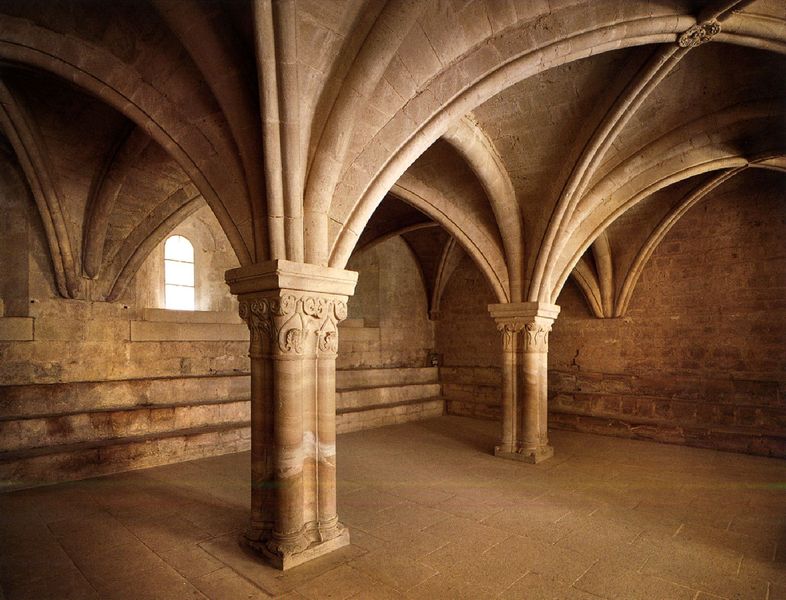
Titel: Zisterzienserabtei Sénanque
Standort: Gordes, Abtei von Sénanques (EU - F - Provence - Alpes - Côte-d’Azur)
Schlagwörter: schatten, braun, fenster, licht, marmor, pfeiler, säule, säulen, alt, wand, architektur, sockel, stein, steine, kirche, boden, decke, gotik, turm, farbig, bogen, leer, mauer, rundbogen, ornamente, granit, halle, foto, bögen, keller, arkade, gewölbe, mauerwerk, rippen, schlicht, kapitelle, kapitell, fries, schlussstein, kreuzrippen, kreuzrippengewölbe, kerker, quader, sandstein, dienste, kreuzgewölbe, kreuzgrat, kreuzgratgewölbe, rosette, antik, romanik, schaft, streben, verzierungen, kapitel, quadratisch, wölbung, gemauert, rippe, arkarde, grate, gewölbekeller, schlusstein, zisterzienser, gewölbedecke, kreuzgrad, bündelsäulen, kreuzbogen, gewökbe, kellerdecke, bündelsäuleen